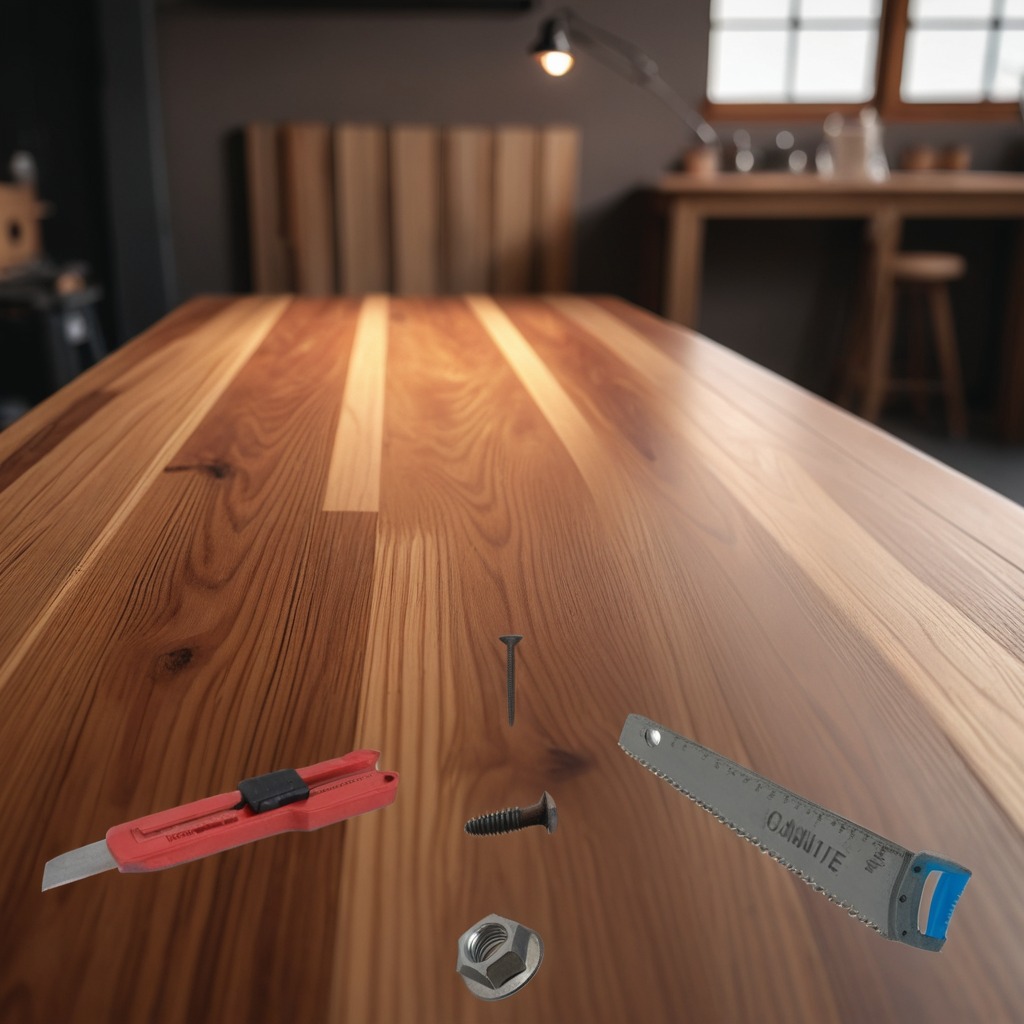
A utility knife, an iron nail, a metal saw, and a metal nut are lying on a wooden table.